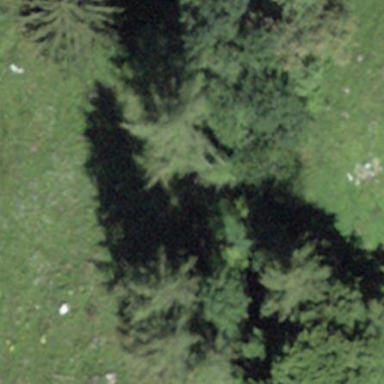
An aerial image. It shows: Forest area.